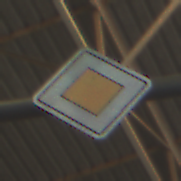
Verkehrszeichen: Vorfahrtsstrasse
Umgebung: Indoor, Urban
Tageszeit: Midday
Wetter: NotSpecified
Licht: Natural
Jahreszeit: NotSpecified
Kontrast: MediumContrast